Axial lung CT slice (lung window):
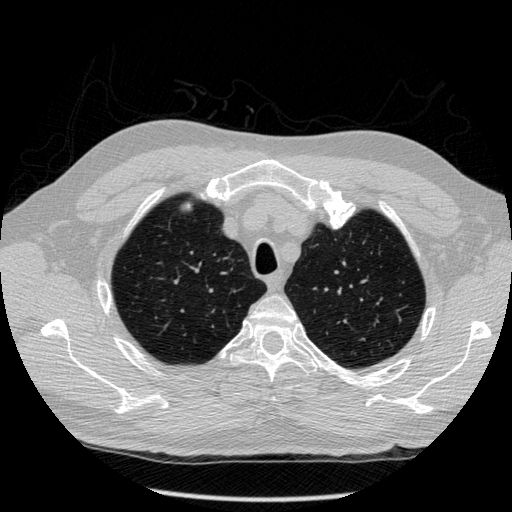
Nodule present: no